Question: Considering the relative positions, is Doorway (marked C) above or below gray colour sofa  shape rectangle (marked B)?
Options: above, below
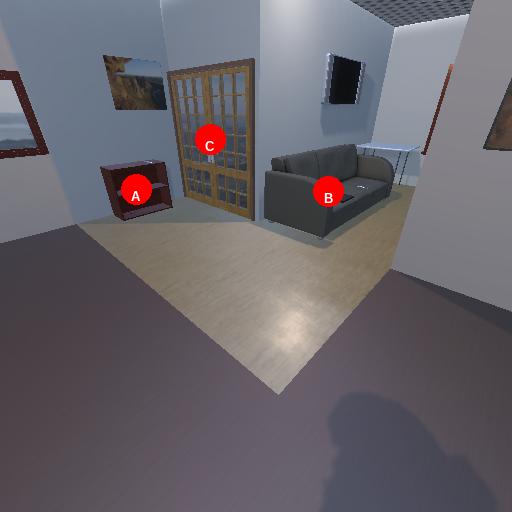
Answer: above